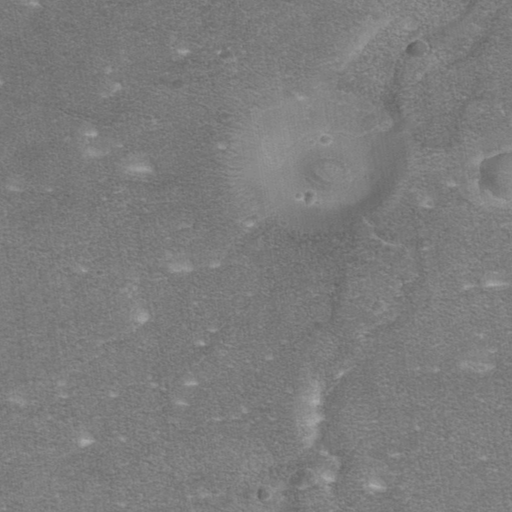
Classes present: Background, Cone